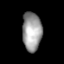
Tissue: lung
Cell type: Endothelial cells
Senescence score: 0.5881
Nuclear area (px): 738
Mean DAPI intensity: 155.356